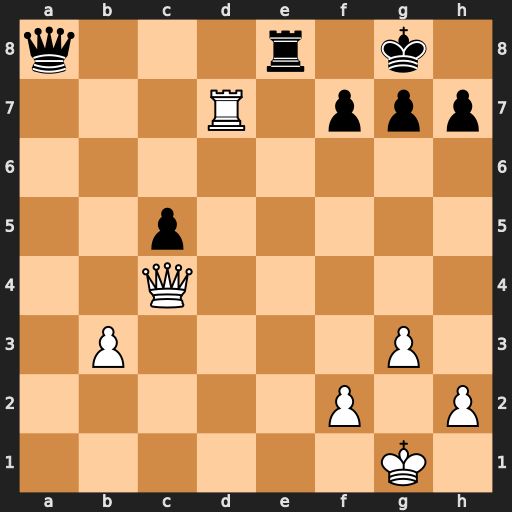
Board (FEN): q3r1k1/3R1ppp/8/2p5/2Q5/1P4P1/5P1P/6K1
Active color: w
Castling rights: -
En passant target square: -
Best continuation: Qxf7+ Kh8 Qxg7#